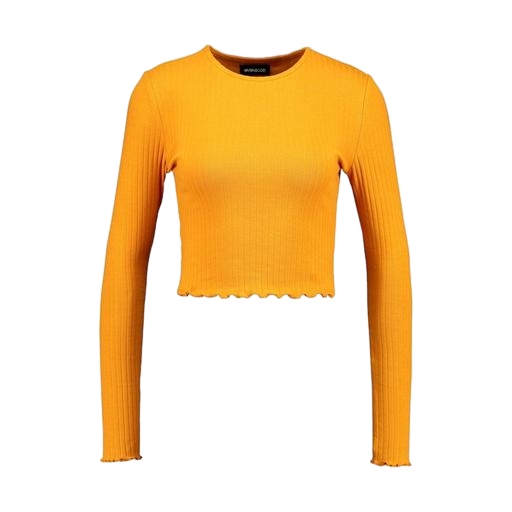
her longsleeve top, yellow long sleeves, longsleeve t-shirt, white background